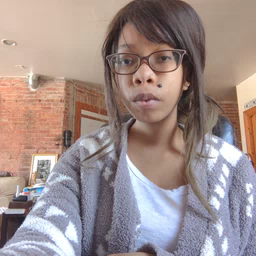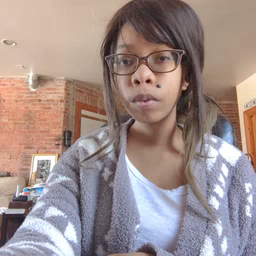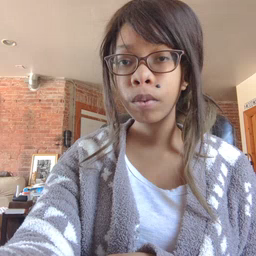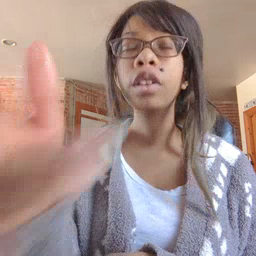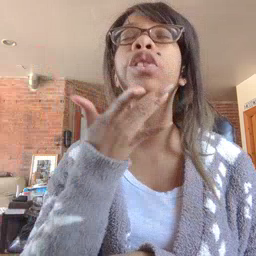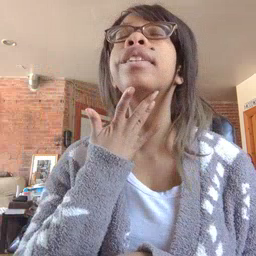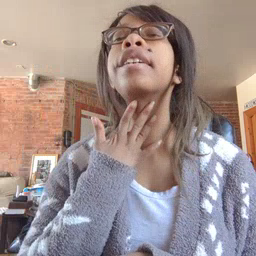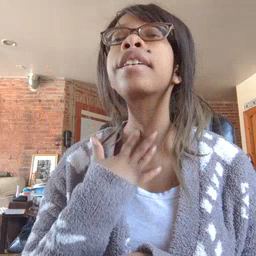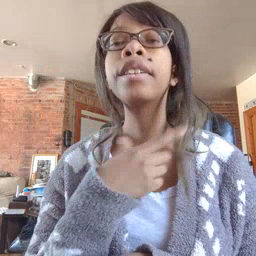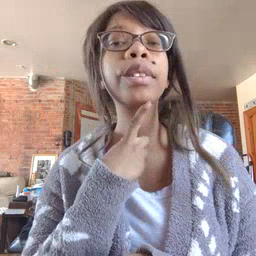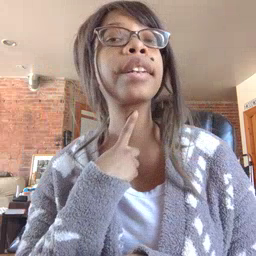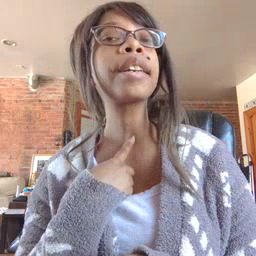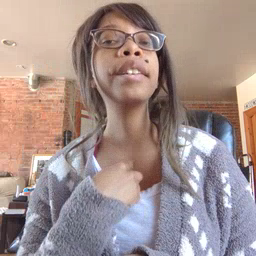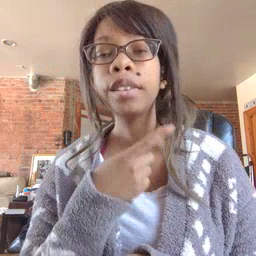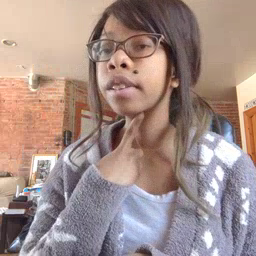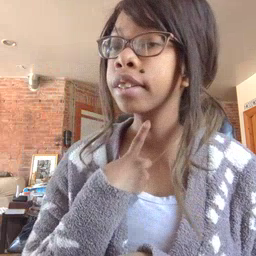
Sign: thirsty